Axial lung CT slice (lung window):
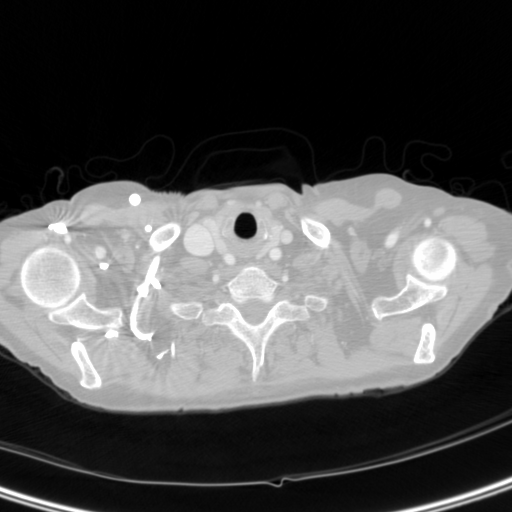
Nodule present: no